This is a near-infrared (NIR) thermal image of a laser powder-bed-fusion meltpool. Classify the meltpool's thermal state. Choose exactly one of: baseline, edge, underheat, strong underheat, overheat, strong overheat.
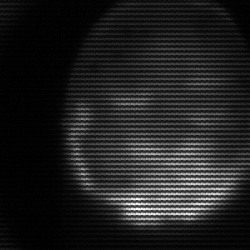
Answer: edge